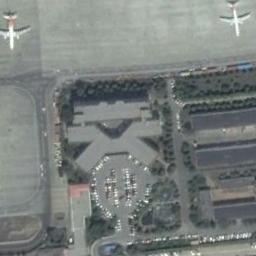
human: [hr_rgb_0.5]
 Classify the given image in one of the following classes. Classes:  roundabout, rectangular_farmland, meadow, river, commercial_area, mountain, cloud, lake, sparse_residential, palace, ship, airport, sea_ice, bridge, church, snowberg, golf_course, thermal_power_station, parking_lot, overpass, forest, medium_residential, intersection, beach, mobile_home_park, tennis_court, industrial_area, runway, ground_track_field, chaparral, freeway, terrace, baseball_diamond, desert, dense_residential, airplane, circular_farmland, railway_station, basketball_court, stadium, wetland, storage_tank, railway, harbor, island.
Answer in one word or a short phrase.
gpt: airplane